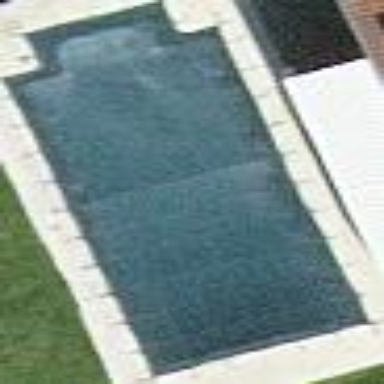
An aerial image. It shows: Swimming pool located in leisure land.